Aerial crown-view tile of a tropical tree (Barro Colorado Island, Panama), acquired 20240716:
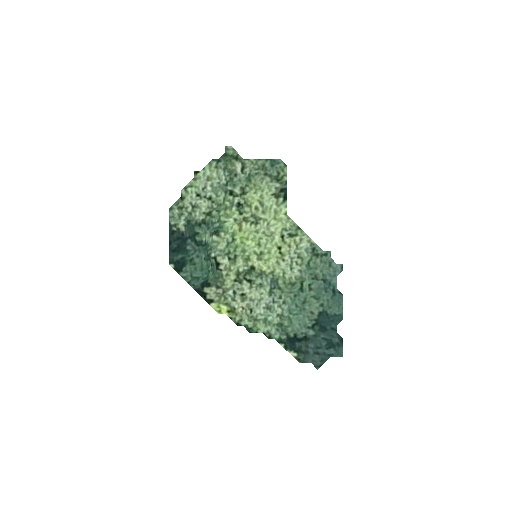
Species: Luehea seemannii
GBIF accepted scientific name: Luehea seemannii
Crown area: 36.536 m²